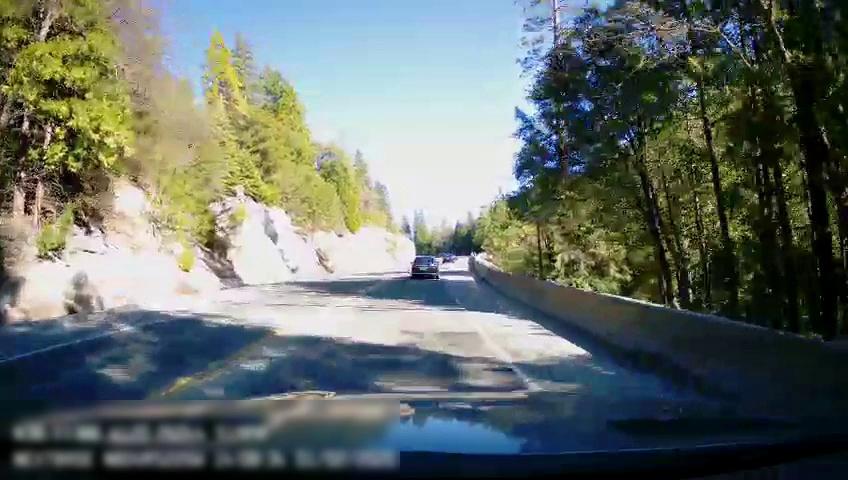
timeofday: Day
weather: Sunny
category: Drivable Space
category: Vehicles | Car
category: Vehicles | Car
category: Lanes | Opposite Lane
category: Lanes | Opposite Lane
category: Lanes | Current Lane